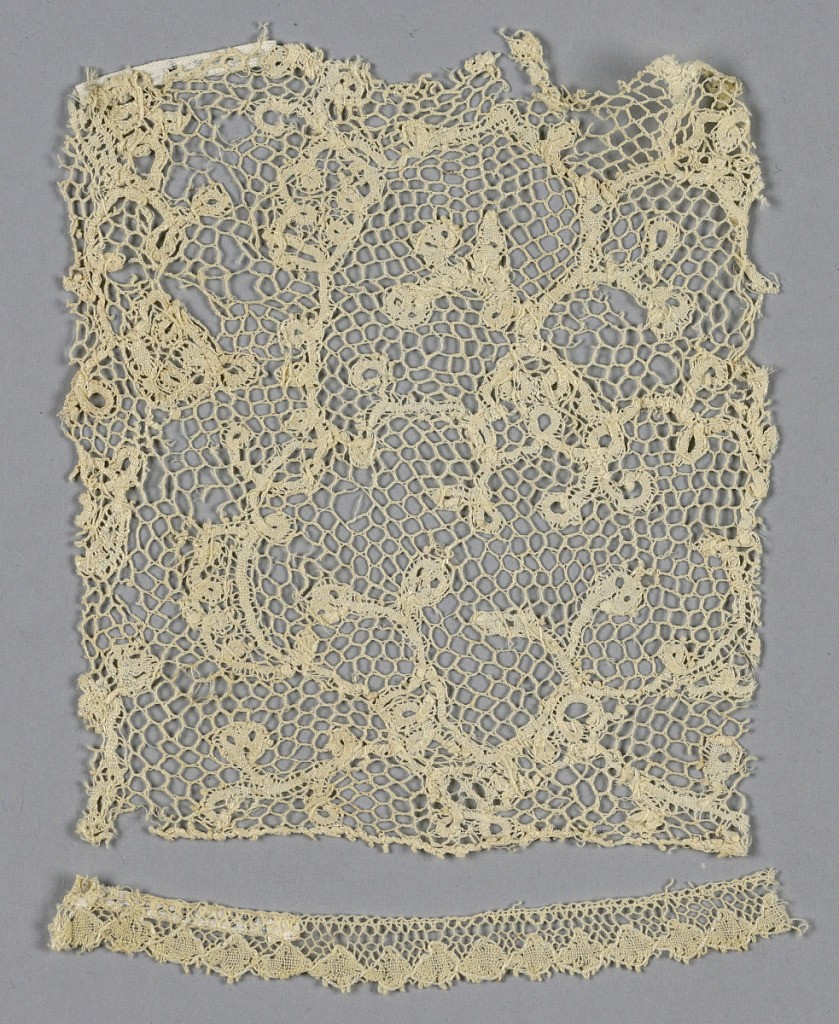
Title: Fragment
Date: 17th century
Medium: linen Technique: bobbin lace (continuous tape with net added)
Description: Fragment of continuous tape bobbin made lace, design of scrolling curlicues. Border added much later, probably 19th century Lille-style lace.